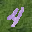
Label: 4